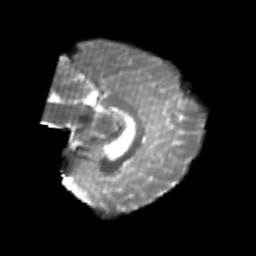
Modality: T2w
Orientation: sagittal
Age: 23
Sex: female
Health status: healthy
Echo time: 0.074 s